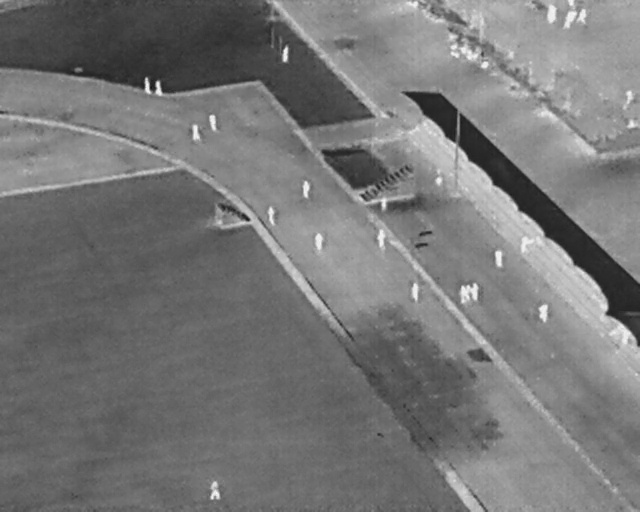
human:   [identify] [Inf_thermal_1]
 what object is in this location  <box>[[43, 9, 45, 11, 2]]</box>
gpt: <ref>1 small person at the top</ref>

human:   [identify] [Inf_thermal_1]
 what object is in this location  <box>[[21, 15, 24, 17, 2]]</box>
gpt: <ref>1 medium person at the top left</ref>

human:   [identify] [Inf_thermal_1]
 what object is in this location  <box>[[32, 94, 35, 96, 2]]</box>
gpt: <ref>1 medium person at the bottom</ref>

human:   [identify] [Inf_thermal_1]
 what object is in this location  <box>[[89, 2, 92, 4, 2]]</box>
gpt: <ref>1 medium person at the top right</ref>